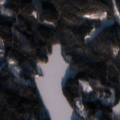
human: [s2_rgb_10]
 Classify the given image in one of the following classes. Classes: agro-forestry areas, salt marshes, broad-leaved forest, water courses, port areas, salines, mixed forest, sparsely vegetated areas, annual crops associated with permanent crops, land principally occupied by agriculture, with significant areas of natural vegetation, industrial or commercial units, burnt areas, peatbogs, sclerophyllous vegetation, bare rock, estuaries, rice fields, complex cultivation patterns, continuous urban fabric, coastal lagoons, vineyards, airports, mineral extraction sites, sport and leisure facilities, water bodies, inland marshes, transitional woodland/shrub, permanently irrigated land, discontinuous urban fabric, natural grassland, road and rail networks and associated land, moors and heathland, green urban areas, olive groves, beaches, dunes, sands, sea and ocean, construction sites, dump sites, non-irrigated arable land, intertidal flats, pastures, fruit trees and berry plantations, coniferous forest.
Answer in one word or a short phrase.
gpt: mixed forest, water bodies